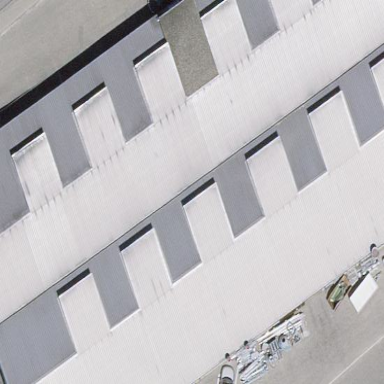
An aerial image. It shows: Industrial building.